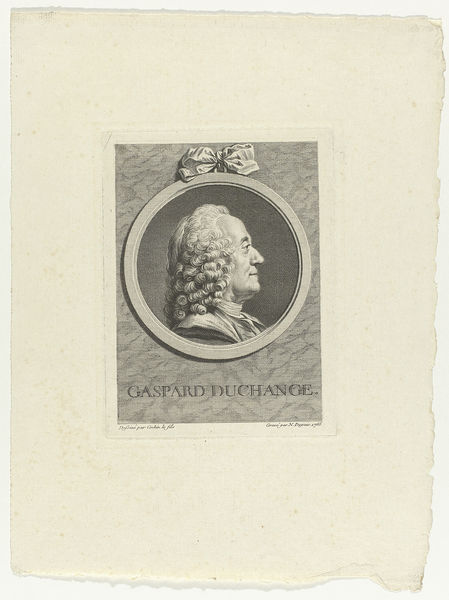
Titel: Portret Gaspard Duchange
Künstler: Nicolas-Gabriel Dupuis
Standort: Amsterdam
Institution: Rijksmuseum
Schlagwörter: white, black, collar, face, gray, hair, nose, old, portrait, picture, print, profile, man, ribbon, side, drawing, paper, black and white, frame, chin, mouth, french, cravat, curls, photo, person, neck, rectangle, circle, eye, cloth, lips, stamp, tan, page, round, bow, schleife, buch, bild, wig, wrinkle, monochrom, locken, büste, schwarz-weiß, curly, lapels, circular, ma, signiture, rim, trip, gaspard, duchange, duchance, and white, gaspard duchang, gaspard duchange, einband